Question: Here is the code:
'''
#!/usr/bin/python
import numpy as np
import matplotlib.pyplot as plt
from matplotlib.widgets import Slider
########################################
t = np.arange(0.0, 1.0, 0.001)
a0 = 5
f0 = 3
s = a0*np.sin(2*np.pi*f0*t)
########################################
plt.close('all')
fig, ax = plt.subplots(nrows=2, ncols=1)
plt.subplots_adjust(bottom=0.30)
########################################
line0, = ax[0].plot(t,s, lw=2, color='red', label="red")
# IS THIS LINE NECESSARY
line1, = ax[1].plot(t,s, lw=2, color='green', label="green")
########################################
ax[0].set_xlim([0, 1])
ax[0].set_ylim([-10, 10])
########################################
axcolor = 'lightgoldenrodyellow'
left = 0.25
bottom = 0.20
width = 0.65
# DIFFERENT SCALE
# height = fig.get_size_inches()[1] * 0.1
height = 0.03
vgap = 0.02
print "fig height %s" % fig.get_size_inches()[1]
f1 = plt.axes([left, bottom-0*(height+vgap), width, height], axisbg=axcolor)
a1 = plt.axes([left, bottom-1*(height+vgap), width, height], axisbg=axcolor)
sf1 = Slider(f1, 'Freq1', 0.1, 30.0, valinit=f0)
sa1 = Slider(a1, 'Amp1', 0.1, 10.0, valinit=a0)
########################################
def update1(val):
amp = sa1.val
freq = sf1.val
line0.set_ydata(amp*np.sin(2*np.pi*freq*t))
line1.set_ydata(2*amp*np.sin(2*np.pi*freq*t))
sf1.on_changed(update1)
sa1.on_changed(update1)
plt.show()
'''
When amplitude/frequency of wave on 1st plot is changed using slider it also changes the amplitude/frequency of wave on 2nd plot (it doubles the amplitude on 2nd plot). Problem is when amplitude of 1st plot is exceeds 3. In that case it simply does not fits in to the 2nd plot. Because it has the 'y' range from -6 to 6.

Three questions:
1. Where does the -6 and 6 number comes from? I did not set them.
2. How can be the y limit changed dynamically on 2nd plot? I can set it using e.g. ax[1].set_ylim([-20, 20]) but I want something more general. Let's pretend that 2nd plot can have y value more than 20 (it might be result of some complicated computation which is not known during plotting). Basically when amplitude of 1st plot is small value the y of 2nd plot should shrink and when amplitude is large y should expand.
3. Can I leave the 2nd plot empty until I change the amplitude/frequency of the 1st plot. In other words can this be also (please show both cases, one when 2nd plot is already existing and another when it is not) achieved without creating 2nd plot first using following line: line1, = ax[1].plot(t,s, lw=2, color='green', label="green")
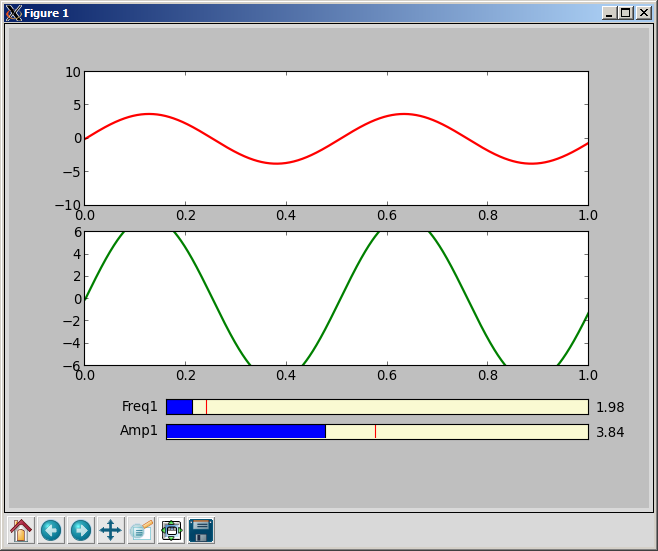
Answer: User <URL> - I've taken these and generally made the answer deeper and more generic.
---
I'll take the questions one by one
>
1. Where did 6 and -6 come from?
That's matplotlib's best guess, based on the data that you plotted on the axis originally. If you don't specify any values, it will fit the axes limits the best it can.
For those with deeper interest - <URL> actually applying the auto scaling.
>
1. How can be the y limit changed dynamically on 2nd plot? I
You're almost there. In 'update1()', add <URL>. This will let matplotlib autoscale the axes to suit the values of whatever data you have plotted on them and is a generic solution. If you need 'manual' but dynamic control of the axes yourself, see my original suggestion below.
In the original version, I suggested simply writing 'ax[1].set_ylim(-2.2*amp,2.2*amp)' or something similar where '2.2' was an arbitrary factor: the limits of the sine wave amplitude as set by the slider plus a little bit (the '0.2')
>
1. Can I leave the 2nd plot empty until I change the amplitude/frequency of the 1st plot?
Yes. One way is to replace
'''
line1, = ax[1].plot(t,s, lw=2, color='green', label="green")
'''
with
'''
line1, = ax[1].plot([],[], lw=2, color='green', label="green")
'''
This creates a line object on the axes that you can update, but which initially has no data. N.B. I originally suggested using '0,0' instead of '[],[]', but this would plot a point at 0,0 which might not suit your purposes.
And then in 'update1()' put
'''
line1.set_xdata(t)
'''
### Final code for update1() function
'''
def update1(val):
amp = sa1.val
freq = sf1.val
line0.set_ydata(amp*np.sin(2*np.pi*freq*t))
line1.set_xdata(t)
line1.set_ydata(2*amp*np.sin(2*np.pi*freq*t))
ax[1].relim()
ax[1].autoscale_view()
'''